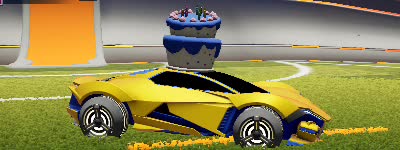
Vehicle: werewolf